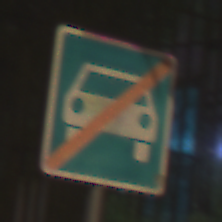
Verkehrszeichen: EndeKraftfahrstrasse
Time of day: Night
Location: Outdoor (Suburban)
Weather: PartlyCloudy
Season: NotSpecified
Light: Artificial